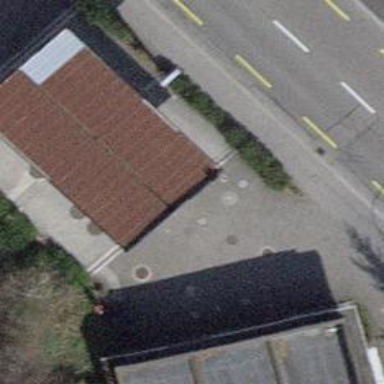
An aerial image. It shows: Fuel station.